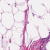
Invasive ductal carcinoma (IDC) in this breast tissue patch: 0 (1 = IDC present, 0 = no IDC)